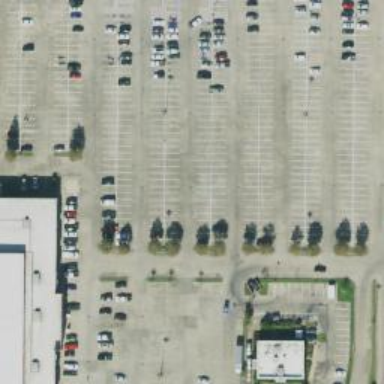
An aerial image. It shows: Parking space.